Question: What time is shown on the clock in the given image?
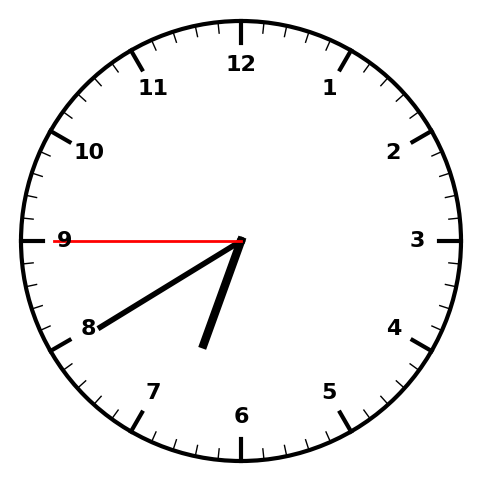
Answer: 06:39:45